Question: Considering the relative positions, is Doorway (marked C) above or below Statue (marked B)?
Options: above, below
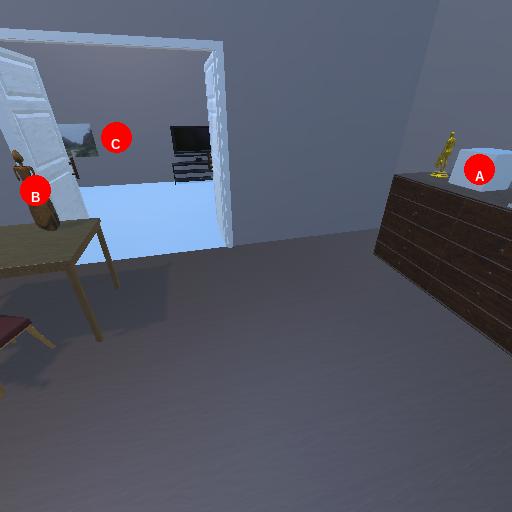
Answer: above